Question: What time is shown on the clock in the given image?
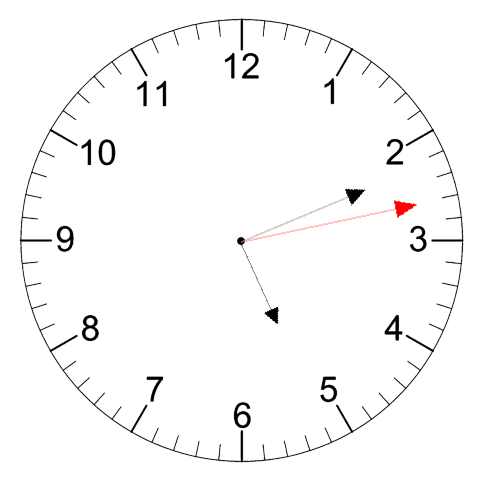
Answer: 05:11:13